Question: '''
a=[1 2 7 5 4 6]
t=0:2:10
plot(t,a);
'''

I want that in the plot on x axis only values : 0, 2, 4, 6, 8, 10 (as per t=0:2:10 in the code) should be depicted on the time axis unlike the above which shows all values. How do I do this ?
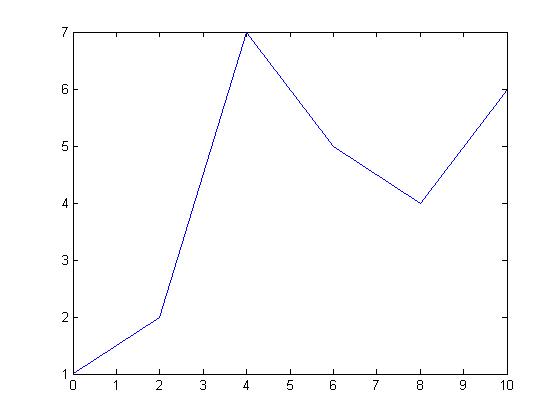
Answer: Those are the xticks, set them like this:
'''
set(gca,'Xtick',0:2:10);
'''
If you want to hide the yticks:
'''
set(gca,'Ytick',[]);
'''